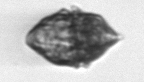
Label: Kryptoperidinium_triquetrum